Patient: sex M, age 44
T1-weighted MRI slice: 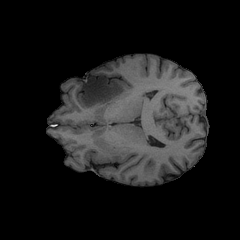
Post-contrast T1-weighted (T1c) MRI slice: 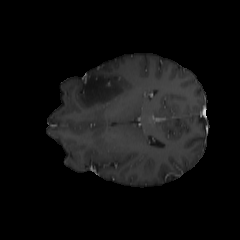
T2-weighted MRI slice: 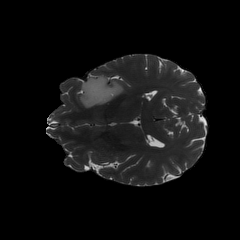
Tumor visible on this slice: yes
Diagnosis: Astrocytoma, IDH-mutant
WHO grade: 2